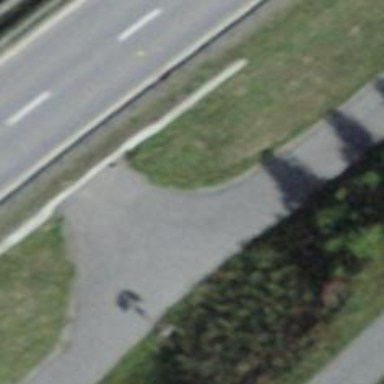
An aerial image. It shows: Asphalt cycleway.